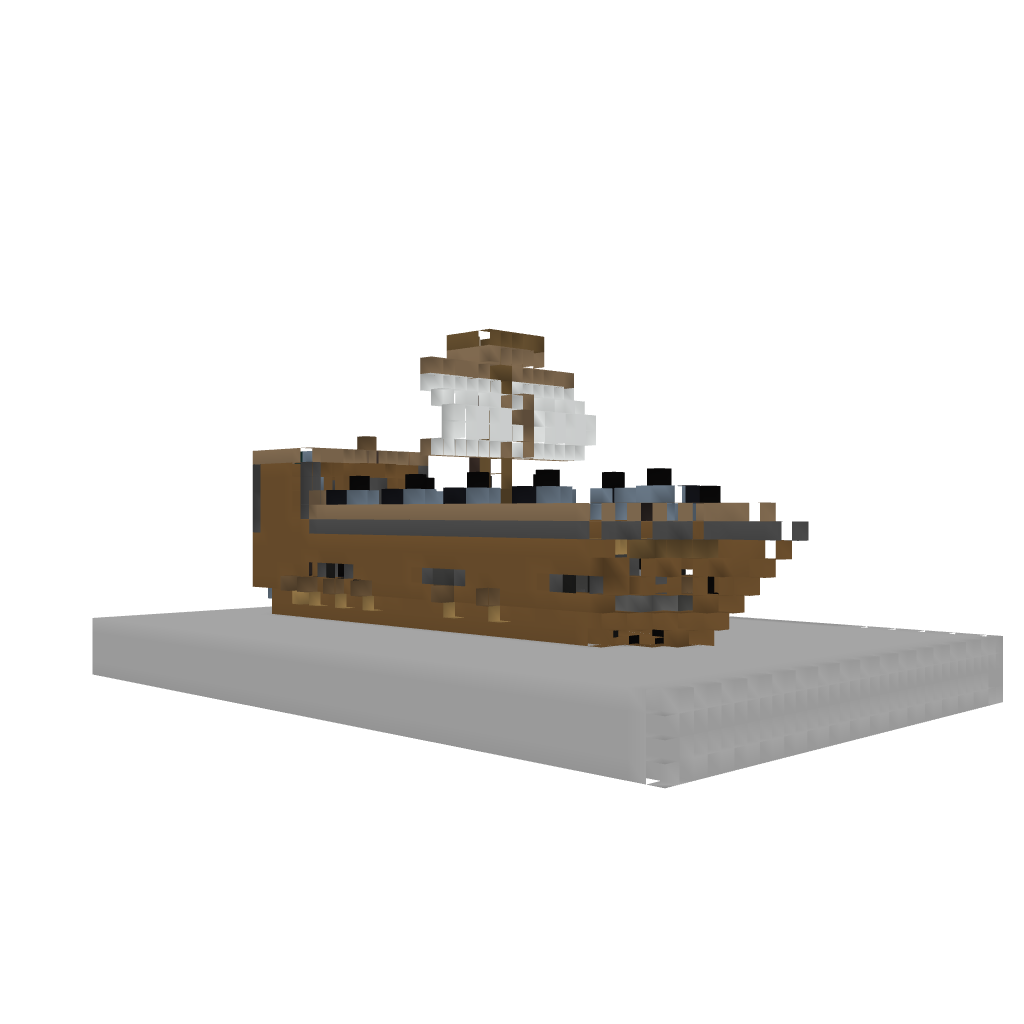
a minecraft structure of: Small Pirateship